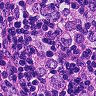
Metastatic tissue present: yes